Field crop: maize
Growth stage: 2
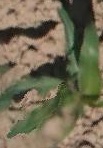
Species: maize